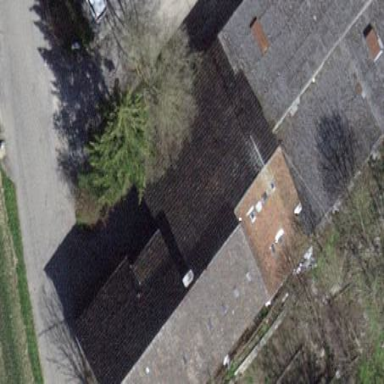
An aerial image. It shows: Building with tiled roof.